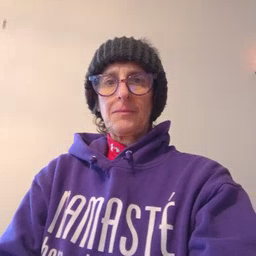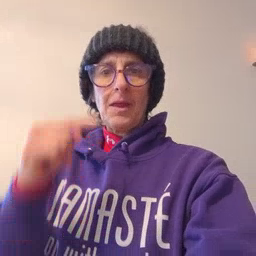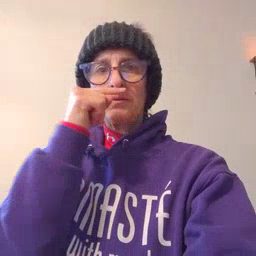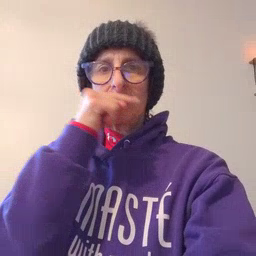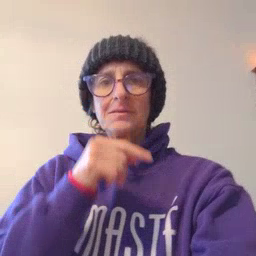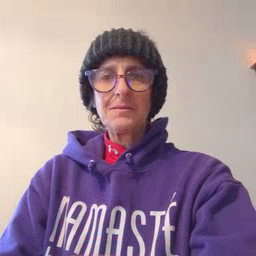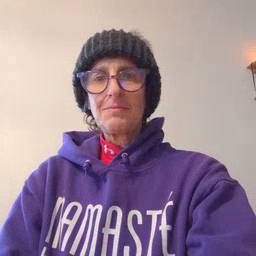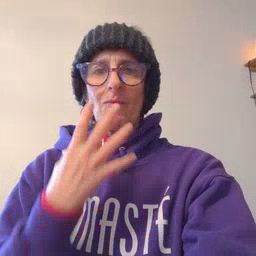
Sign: toothbrush